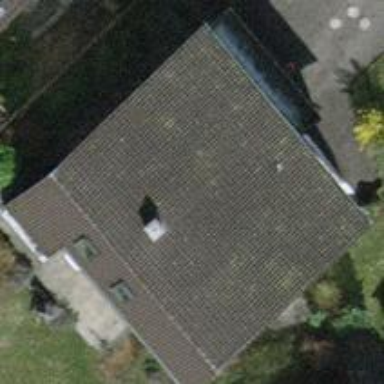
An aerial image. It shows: Detached building.